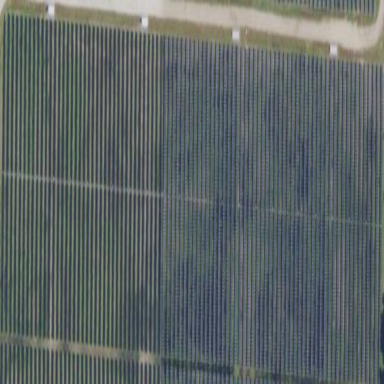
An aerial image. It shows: Solar power generator using photovoltaic method with solar photovoltaic panel types.